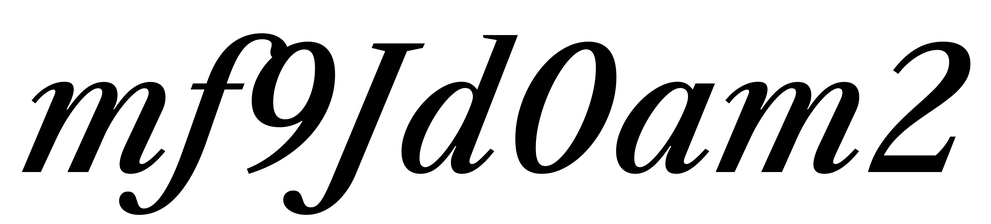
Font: LibreCaslonText-Italic_Medium_Italic